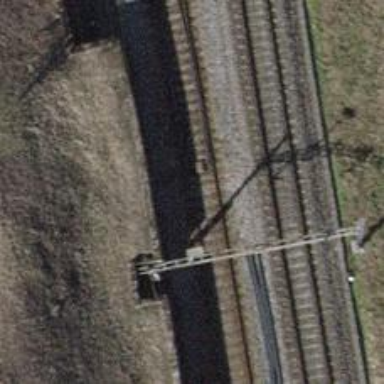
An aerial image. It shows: Railway switch.